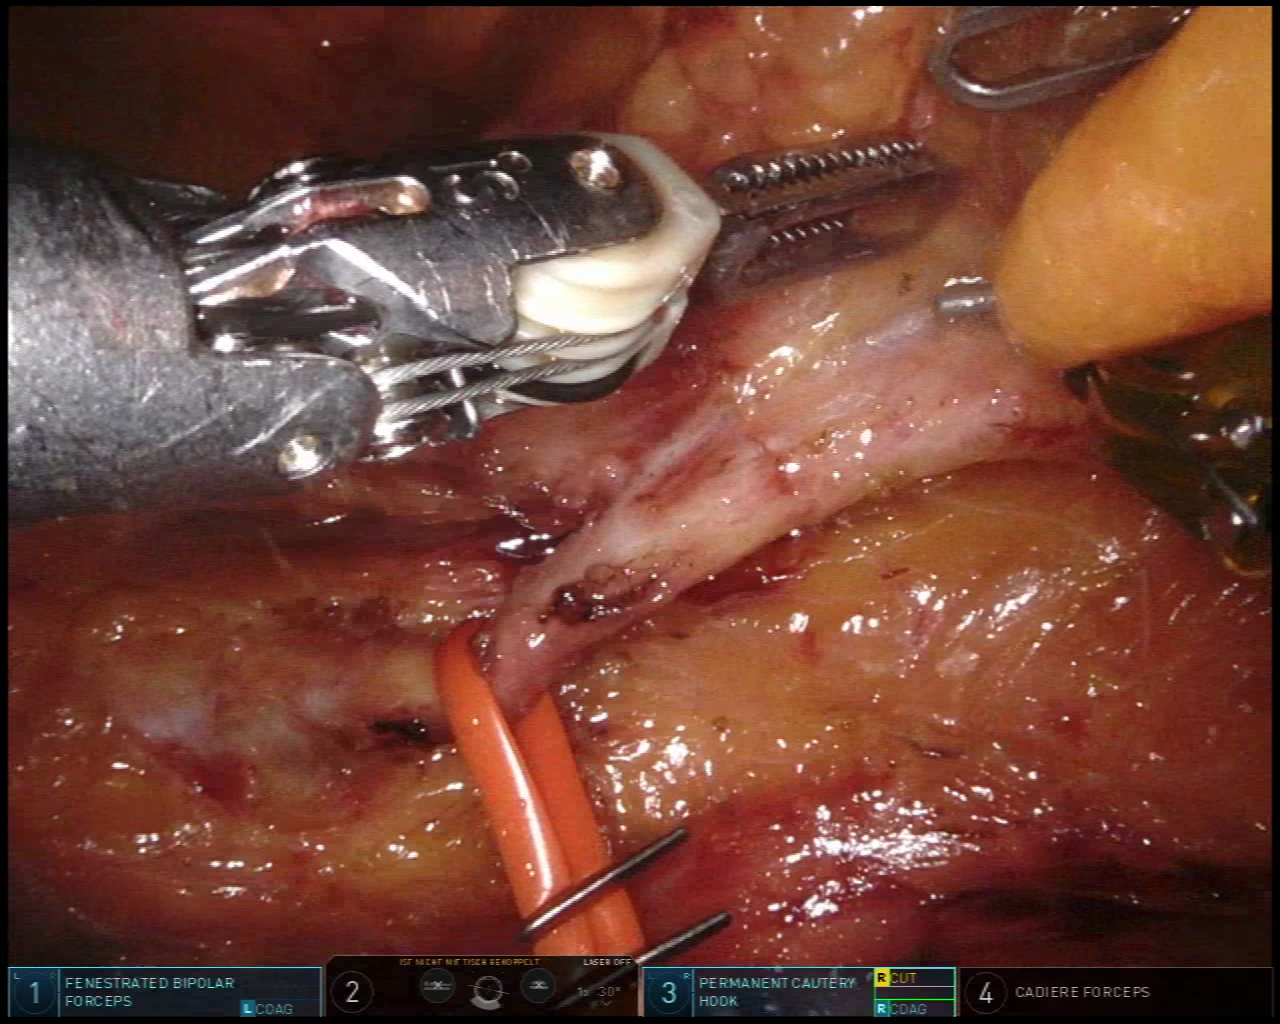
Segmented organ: inferior_mesenteric_artery
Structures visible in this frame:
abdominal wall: no
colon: no
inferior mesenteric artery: yes
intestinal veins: no
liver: no
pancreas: no
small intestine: no
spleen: no
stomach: no
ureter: no
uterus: no
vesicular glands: no